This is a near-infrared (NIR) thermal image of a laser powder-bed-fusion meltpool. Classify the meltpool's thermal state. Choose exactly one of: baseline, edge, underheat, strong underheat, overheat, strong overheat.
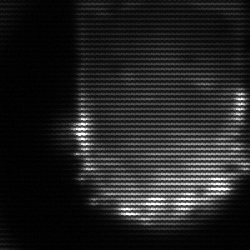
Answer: baseline